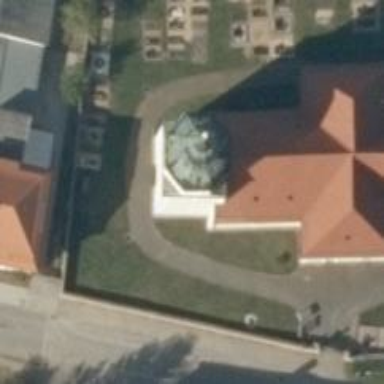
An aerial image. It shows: Bell tower that is man-made.